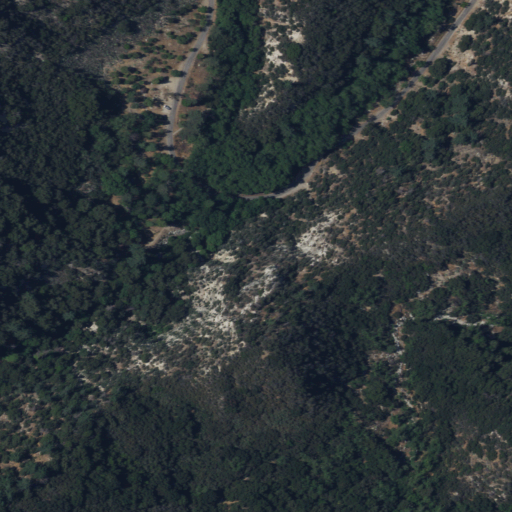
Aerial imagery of valley in California named Glen Canyon containing grassland, herbaceous wetlands, evergreen forest, open development, woody wetlands, and shrub